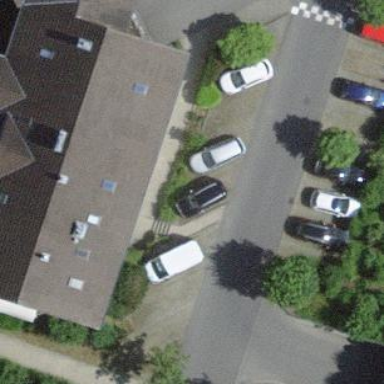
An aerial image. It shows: Diagonal street-side parking available as amenity.